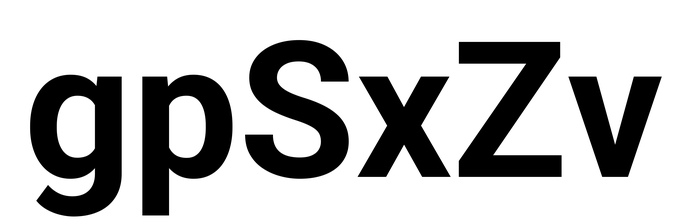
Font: Roboto_Bold